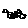
Label: cloud